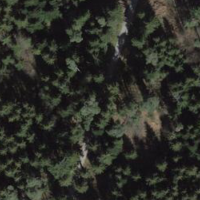
EUNIS habitat code: 44
Species observed at this site:
Petasites albus